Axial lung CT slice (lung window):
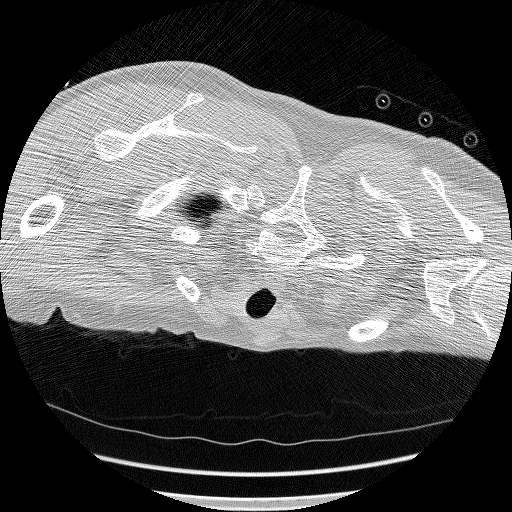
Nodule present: no